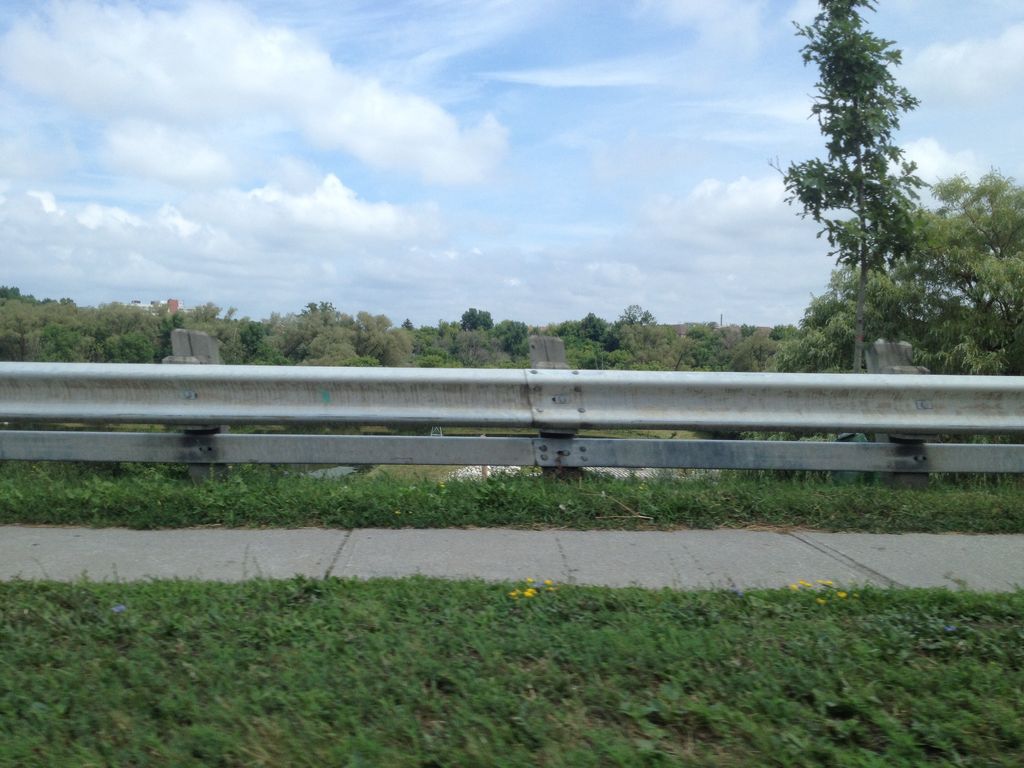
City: toronto